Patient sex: M
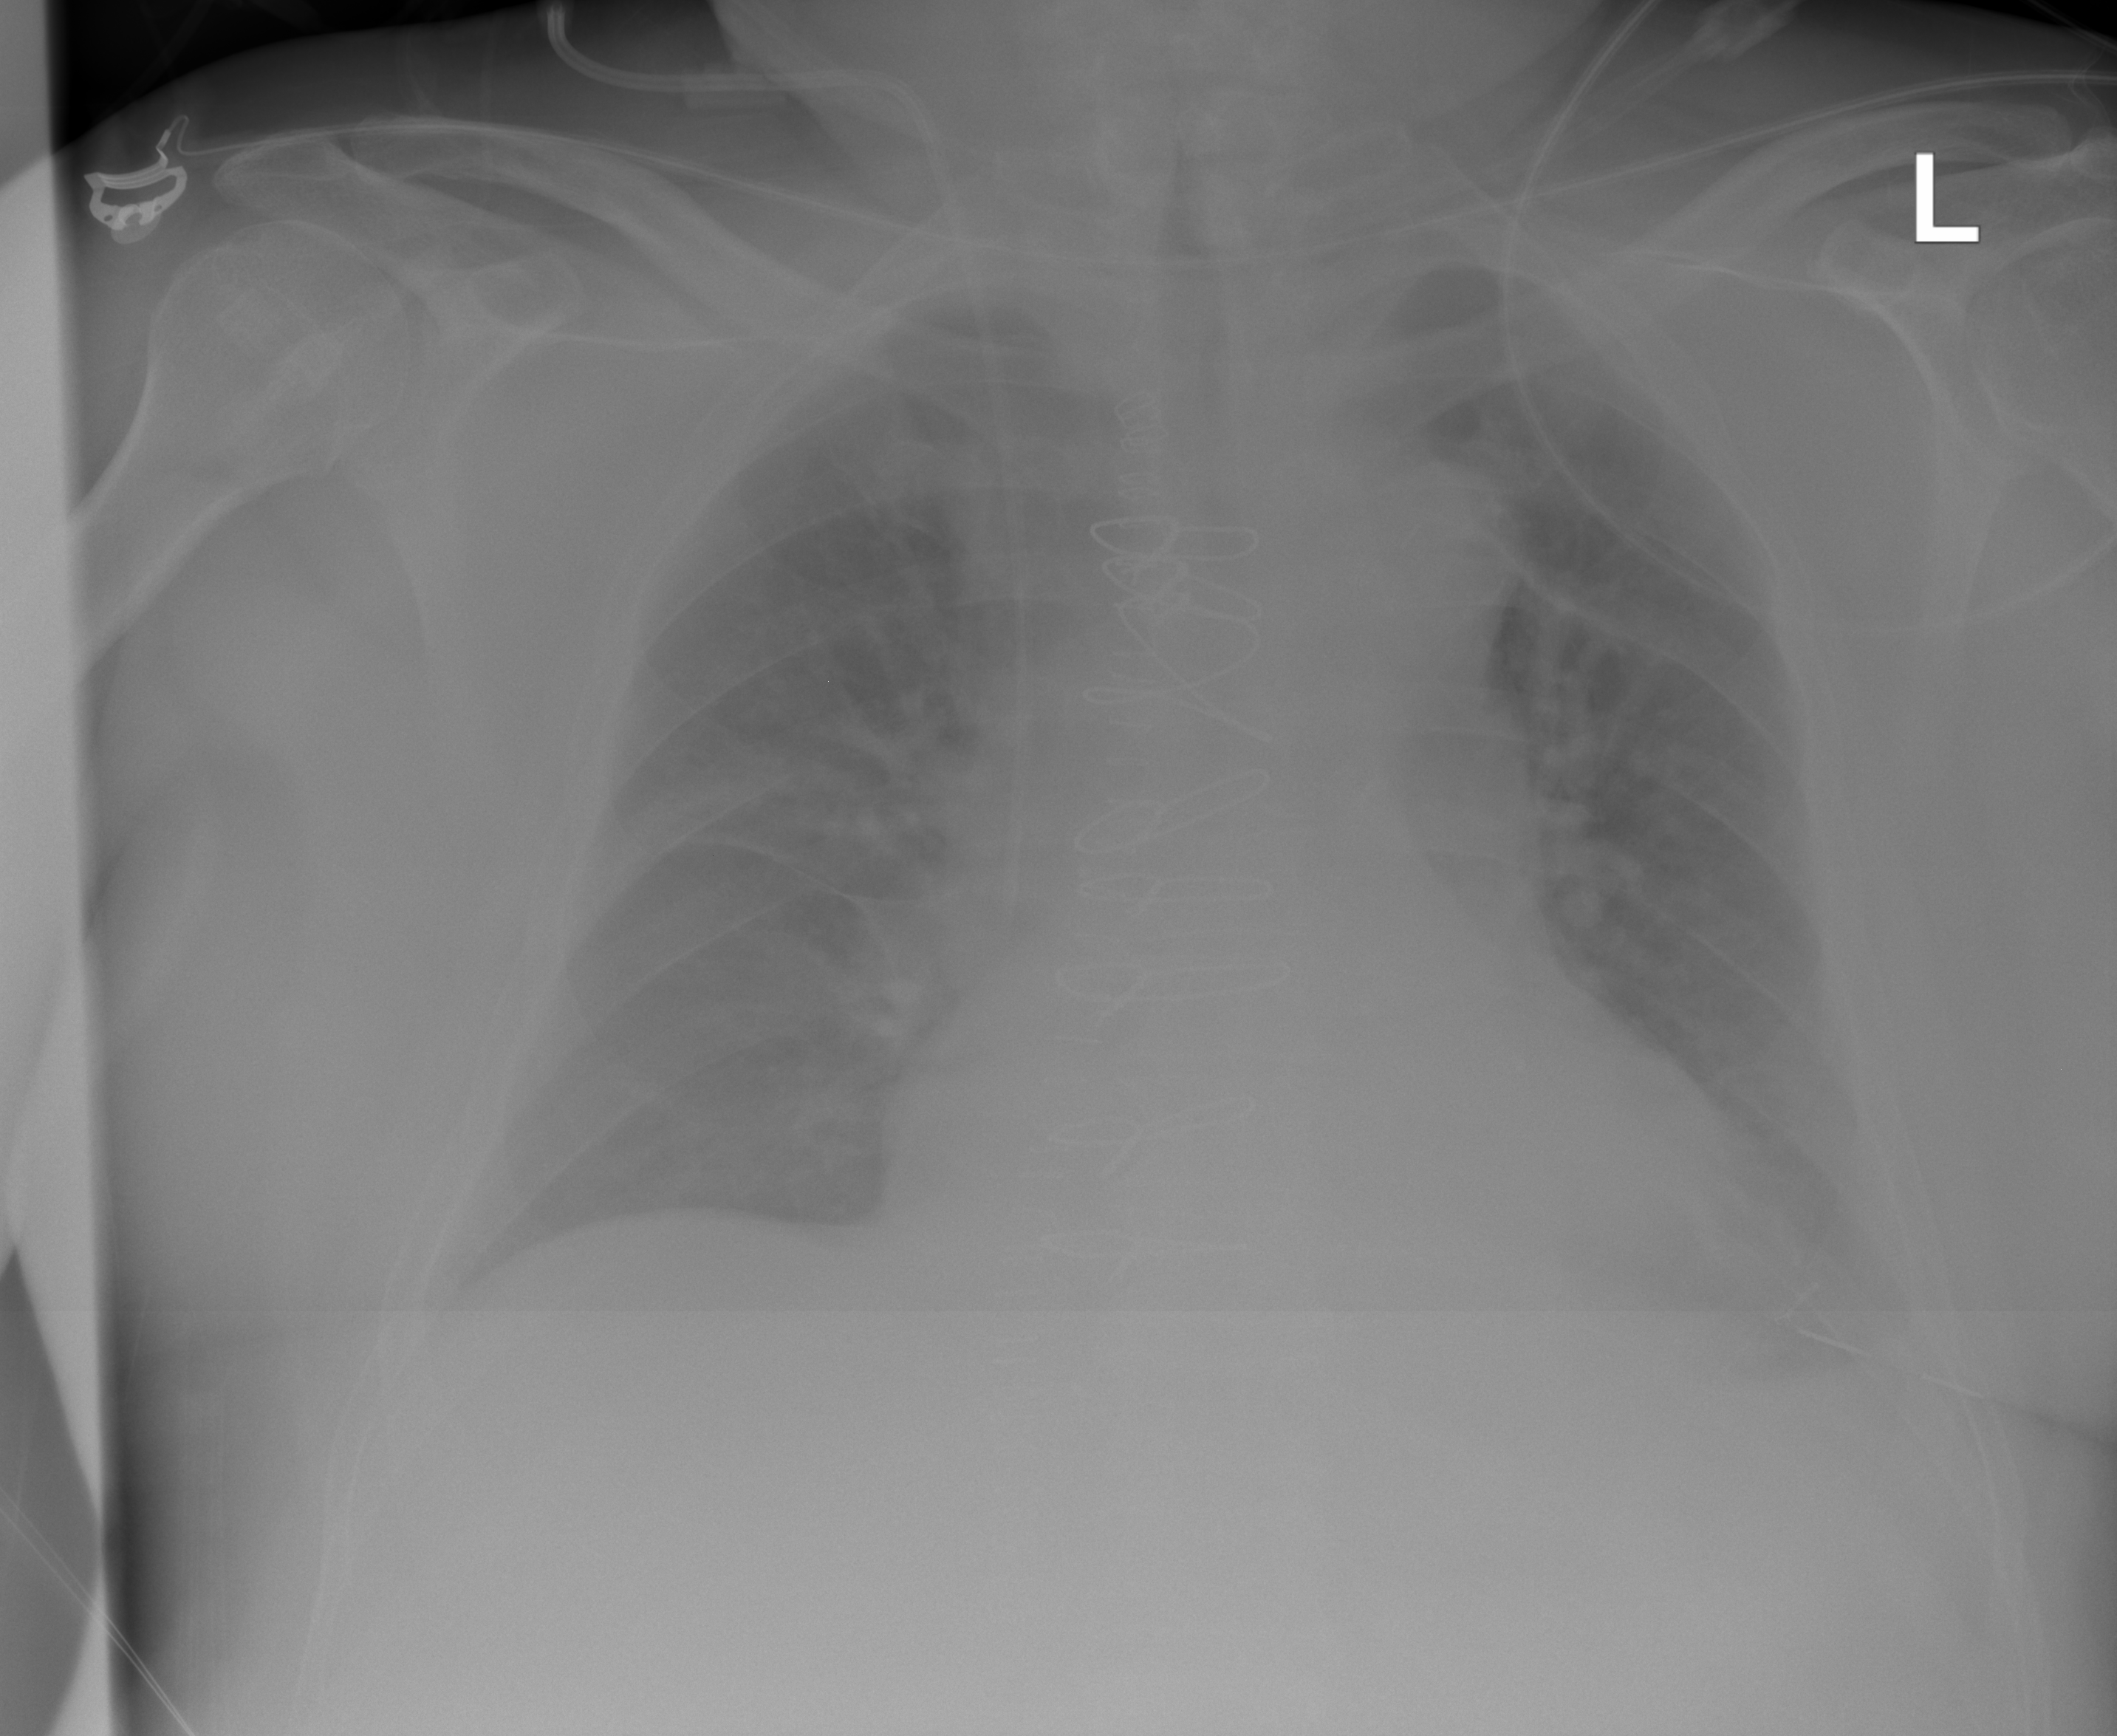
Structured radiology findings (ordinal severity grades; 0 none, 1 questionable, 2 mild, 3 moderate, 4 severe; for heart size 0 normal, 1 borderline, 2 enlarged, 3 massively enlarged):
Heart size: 1
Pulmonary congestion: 0
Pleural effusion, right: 0
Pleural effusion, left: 0
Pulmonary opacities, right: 0
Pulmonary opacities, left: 0
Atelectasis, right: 0
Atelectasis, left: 2